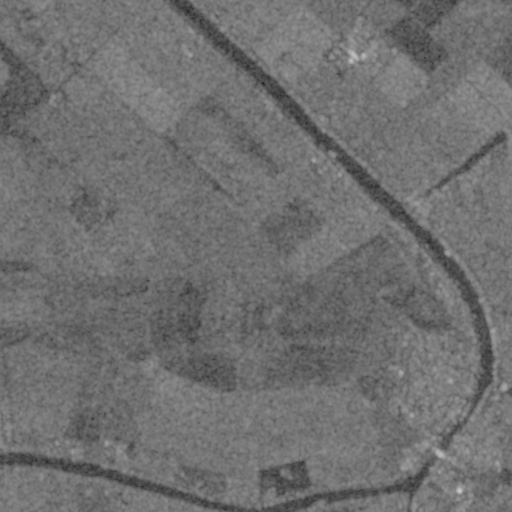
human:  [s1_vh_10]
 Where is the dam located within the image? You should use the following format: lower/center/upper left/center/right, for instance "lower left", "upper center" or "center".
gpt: The dam is located in the lower right of the image.
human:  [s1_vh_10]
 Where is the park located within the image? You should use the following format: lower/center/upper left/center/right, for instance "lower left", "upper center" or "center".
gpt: The park is located in the lower right of the image.
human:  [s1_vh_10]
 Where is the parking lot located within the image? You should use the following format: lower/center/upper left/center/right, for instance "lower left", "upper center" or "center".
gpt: The parking lot is located in the center right of the image.
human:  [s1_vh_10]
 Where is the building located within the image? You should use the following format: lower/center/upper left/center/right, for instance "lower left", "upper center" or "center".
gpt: The building is located in the lower right of the image.
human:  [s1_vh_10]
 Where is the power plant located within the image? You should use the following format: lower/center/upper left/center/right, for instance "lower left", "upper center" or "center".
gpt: There is no power plant in the image.

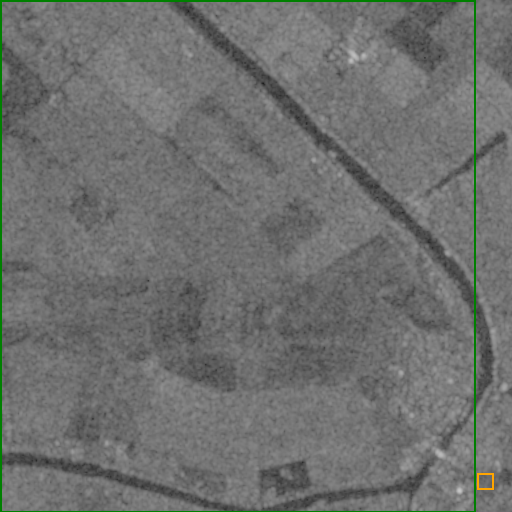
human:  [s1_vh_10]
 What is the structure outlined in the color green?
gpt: The structure outlined in green is a crop field.
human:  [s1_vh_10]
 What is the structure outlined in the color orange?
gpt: The structure outlined in orange is a park.
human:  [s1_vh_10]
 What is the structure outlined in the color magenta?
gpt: There is no magenta outline.